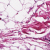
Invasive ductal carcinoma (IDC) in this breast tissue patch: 0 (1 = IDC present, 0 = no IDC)